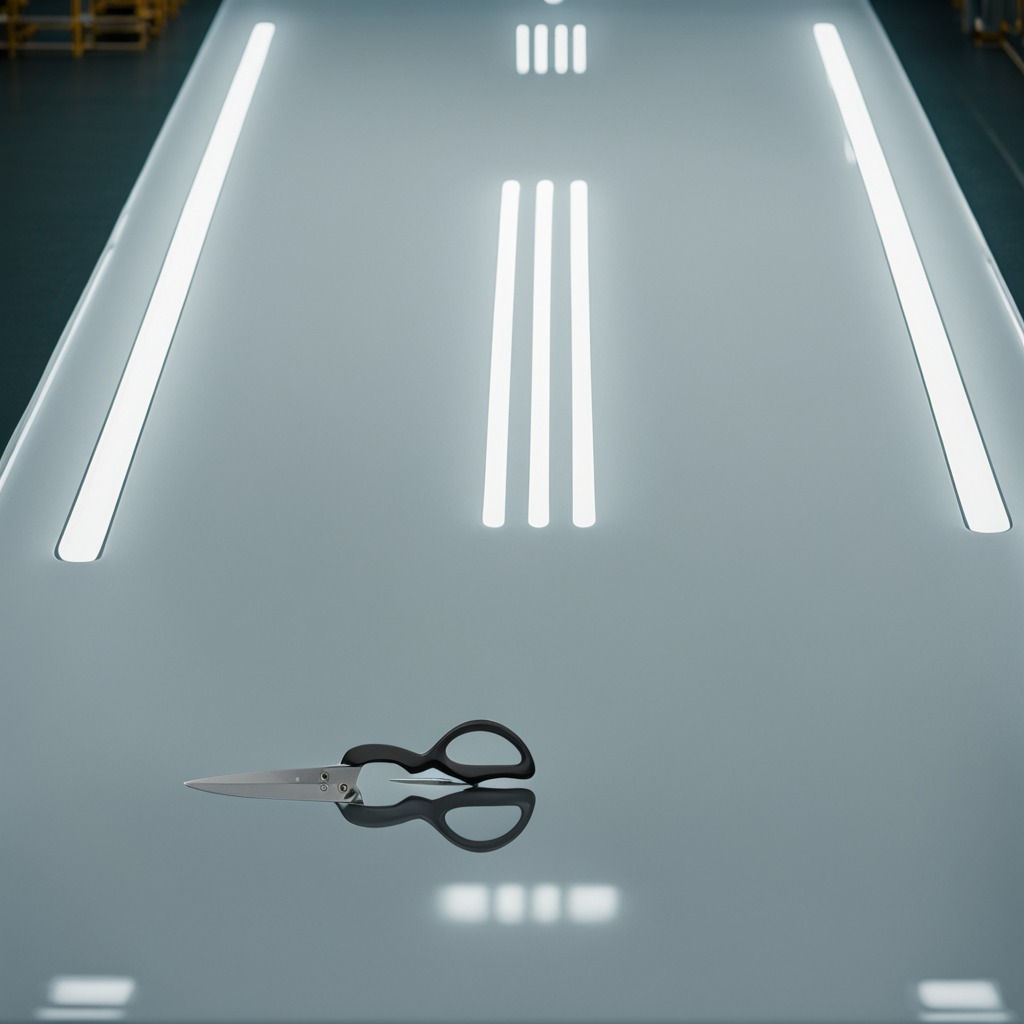
A scissor lying on the table in the ship maintenance bay industrial lighting.